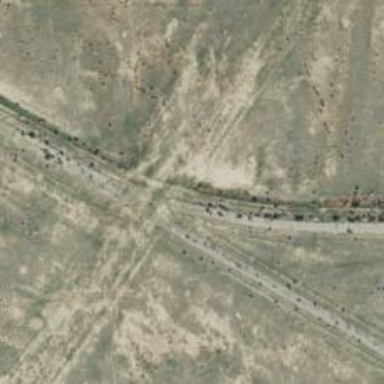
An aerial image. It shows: Disused railway spur line.